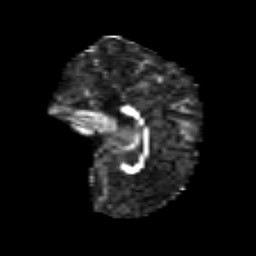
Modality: FA
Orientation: sagittal
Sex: male
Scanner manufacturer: siemens
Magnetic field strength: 3 T
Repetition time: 5 s
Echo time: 0.071 s